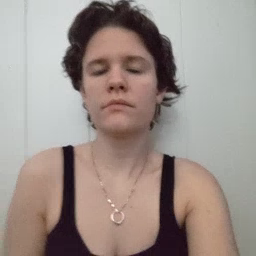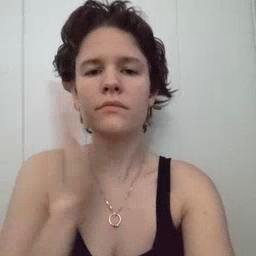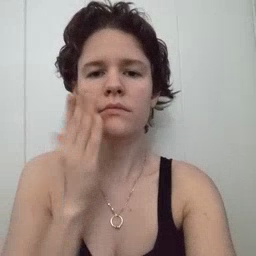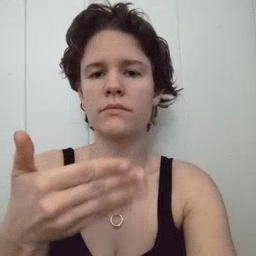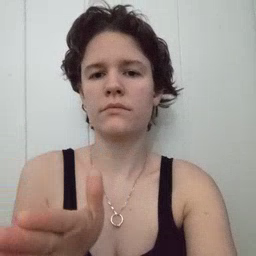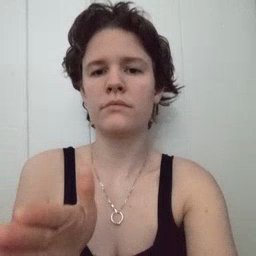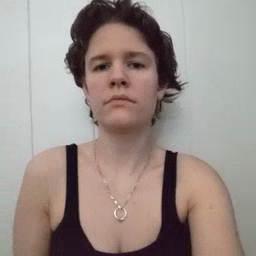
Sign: bedroom